Interaction volume radius: 10 \u00c5
Interaction volume height: 10 \u00c5
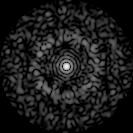
Disorder parameter: 0.8372